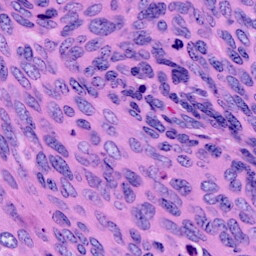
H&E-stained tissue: Cervix